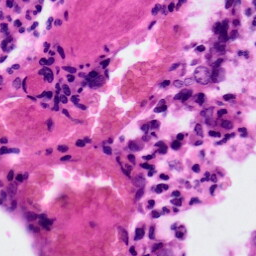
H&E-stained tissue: Colon